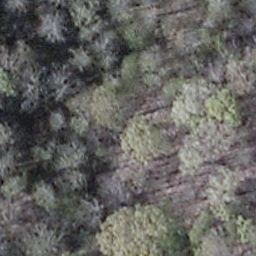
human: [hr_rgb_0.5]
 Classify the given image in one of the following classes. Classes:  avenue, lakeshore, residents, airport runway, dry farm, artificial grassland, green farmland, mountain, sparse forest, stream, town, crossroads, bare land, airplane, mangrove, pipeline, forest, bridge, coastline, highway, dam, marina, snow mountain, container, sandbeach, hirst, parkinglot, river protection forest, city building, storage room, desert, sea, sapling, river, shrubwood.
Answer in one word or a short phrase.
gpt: shrubwood